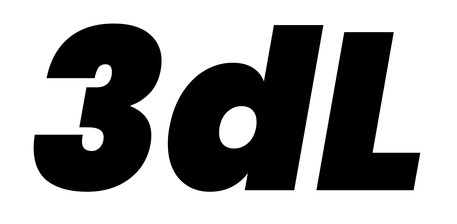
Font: Poppins-BlackItalic